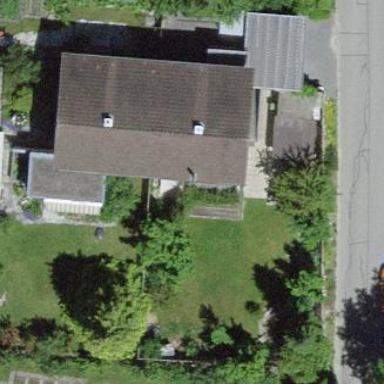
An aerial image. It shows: Semidetached house.